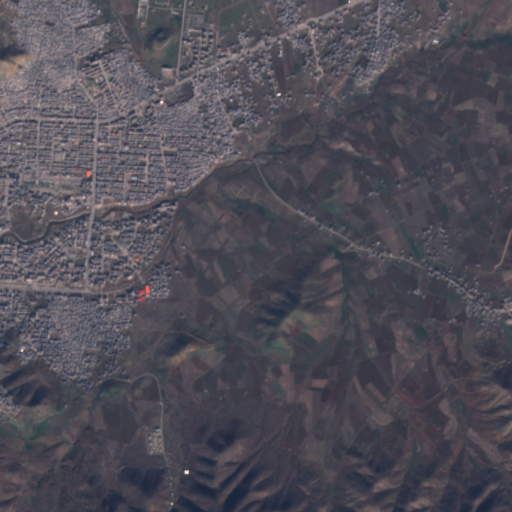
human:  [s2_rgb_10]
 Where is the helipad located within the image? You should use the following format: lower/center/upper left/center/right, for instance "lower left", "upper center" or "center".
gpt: The helipad is located in the lower left of the image.
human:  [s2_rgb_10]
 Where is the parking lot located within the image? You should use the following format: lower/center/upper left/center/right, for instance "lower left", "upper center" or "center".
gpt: The parking lot is located in the upper left of the image.
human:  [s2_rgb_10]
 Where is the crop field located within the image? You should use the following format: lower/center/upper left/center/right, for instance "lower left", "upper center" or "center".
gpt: There is no crop field in the image.